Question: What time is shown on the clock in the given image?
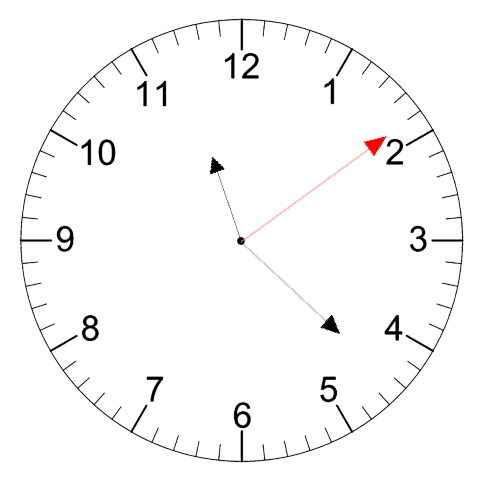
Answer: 11:22:09